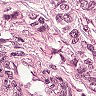
Metastatic tissue present: yes